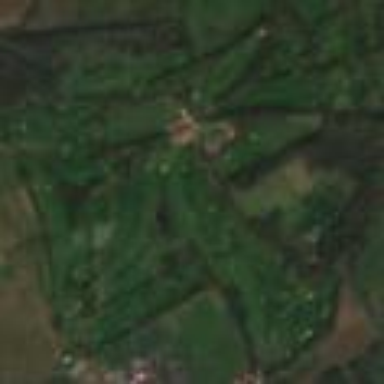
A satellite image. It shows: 36-hole golf course categorized as leisure land.